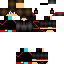
A male human skin with dark skin, wearing brown long hair dressed in a blue hoodie and red pants, featuring a closed mouth.